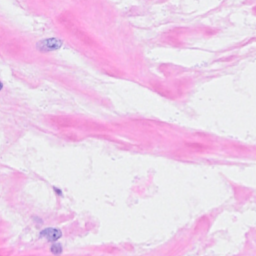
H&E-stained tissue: Breast